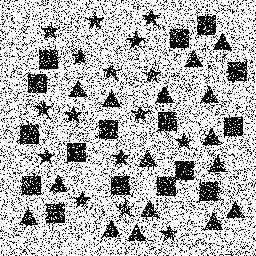
Squares: 16
Triangles: 16
Stars: 16
Total shapes: 48